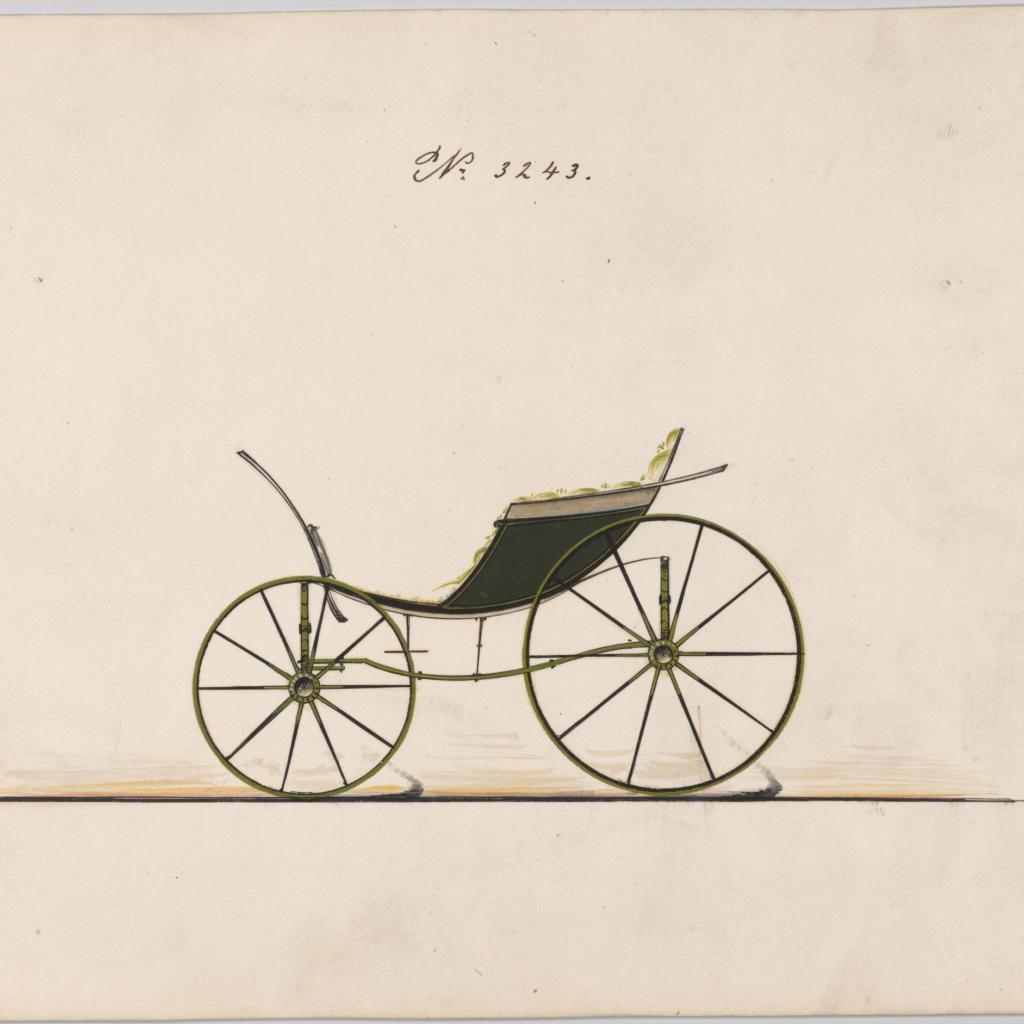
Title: Design for Pony Phaeton, no. 3243
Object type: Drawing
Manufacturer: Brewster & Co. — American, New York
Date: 1876
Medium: Pen and black ink, watercolor and gouache with gum arabic
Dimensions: Sheet: 6 1/4 x 9 in. (15.9 x 22.9 cm)
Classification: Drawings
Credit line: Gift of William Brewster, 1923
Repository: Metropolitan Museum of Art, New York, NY